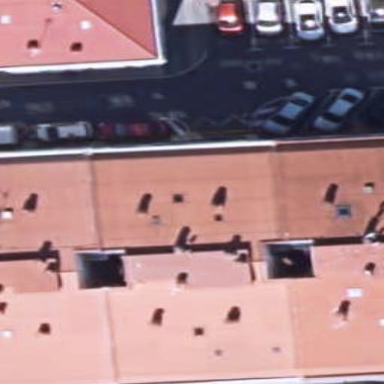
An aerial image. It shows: View of apartment building.